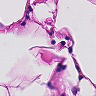
Metastatic tissue present: no